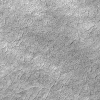
Atmospheric dust classification: not_dusty